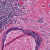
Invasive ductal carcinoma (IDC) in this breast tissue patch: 0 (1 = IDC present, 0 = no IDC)